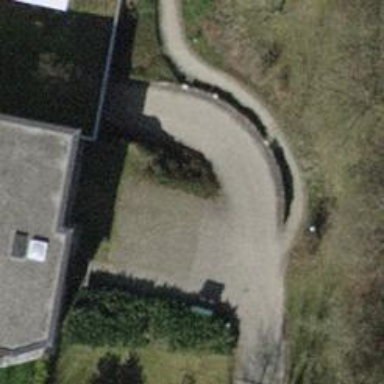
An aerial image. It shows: Driveway made of paving stones.